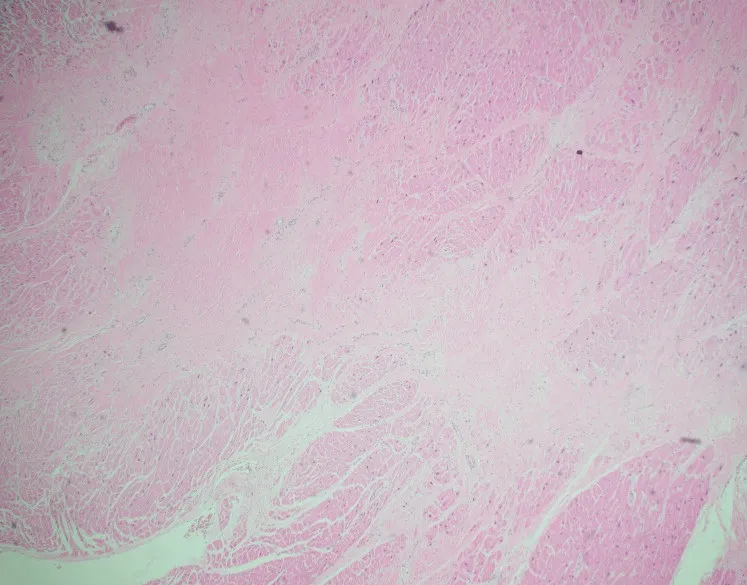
Left myocardium showing area of fibrosis consistent with past myocardial infarction (4x, H&E).
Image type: pathology (h&e)